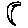
Label: moon